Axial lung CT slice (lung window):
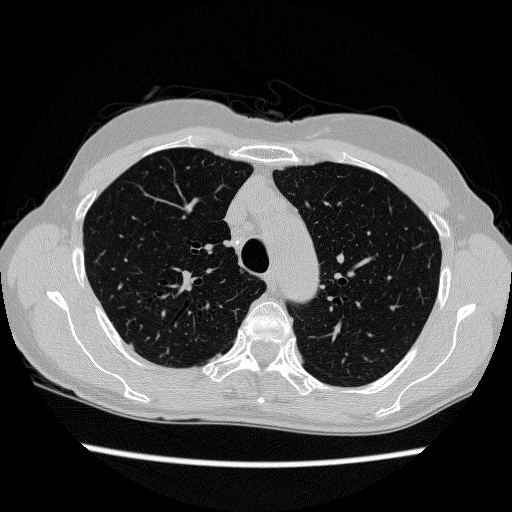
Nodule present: no